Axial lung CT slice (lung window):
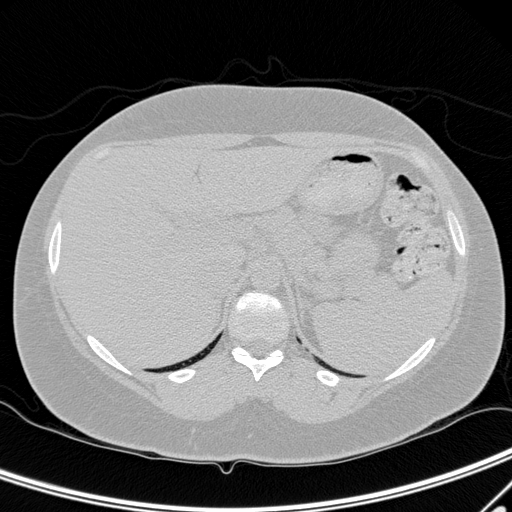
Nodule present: no